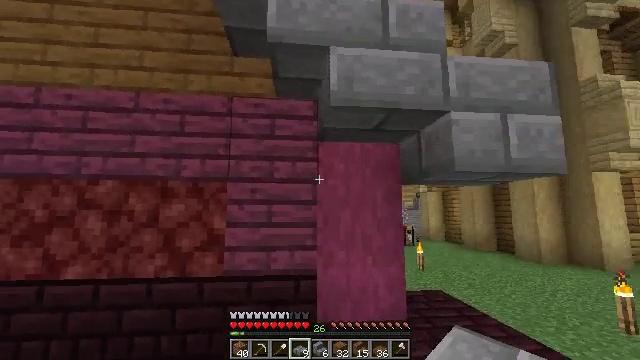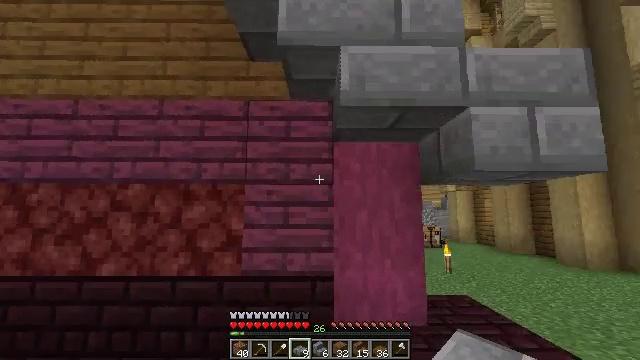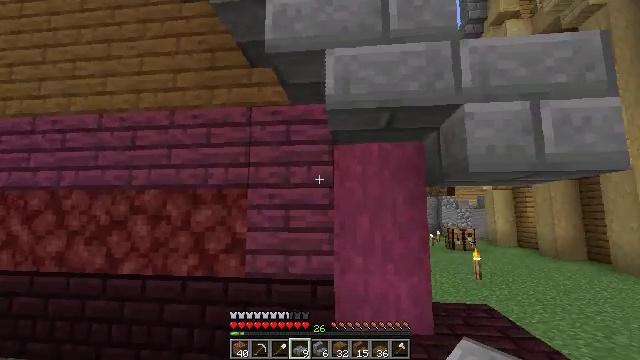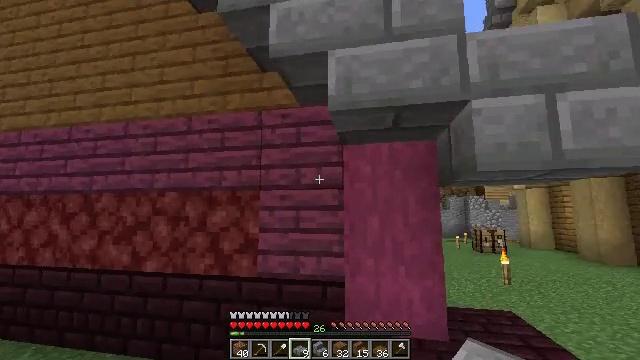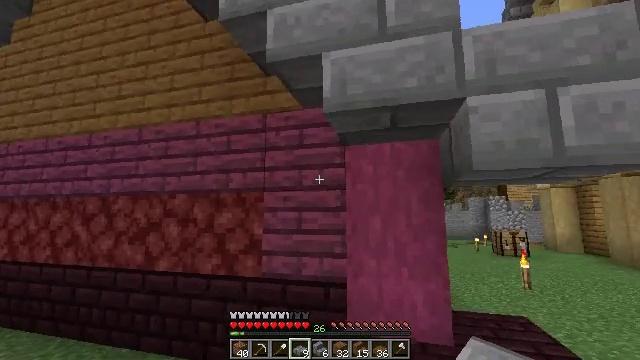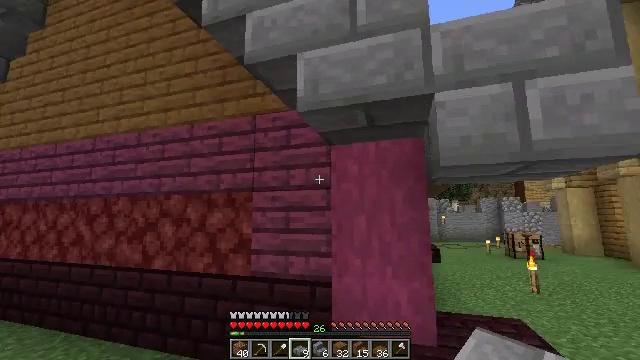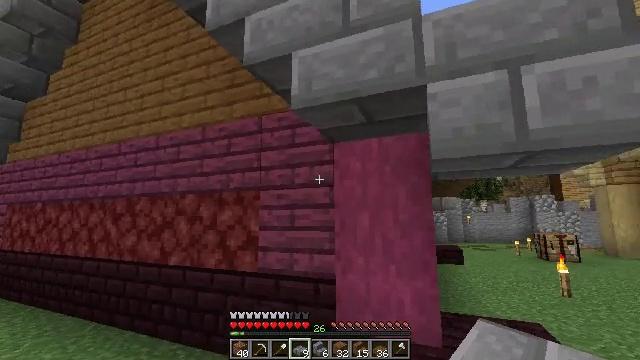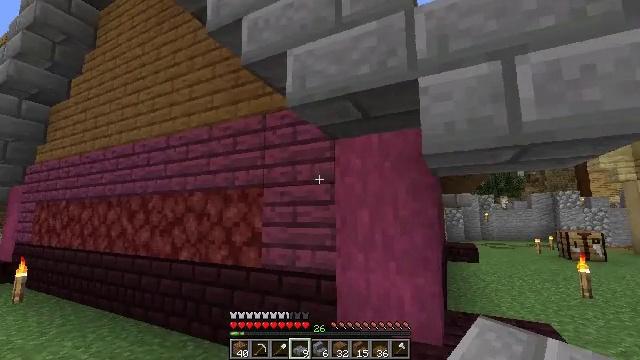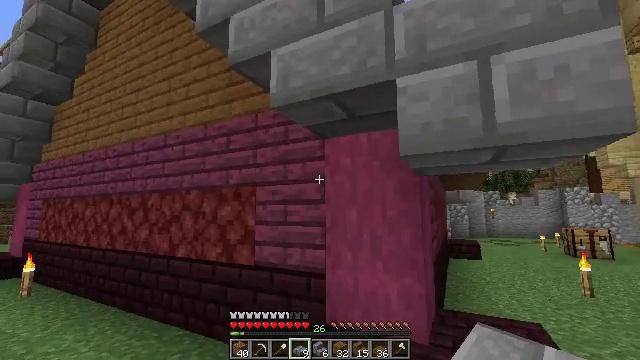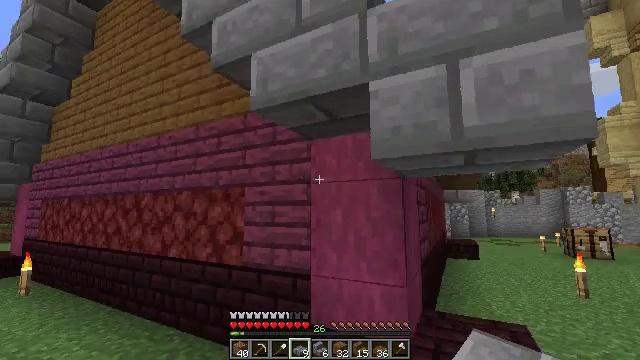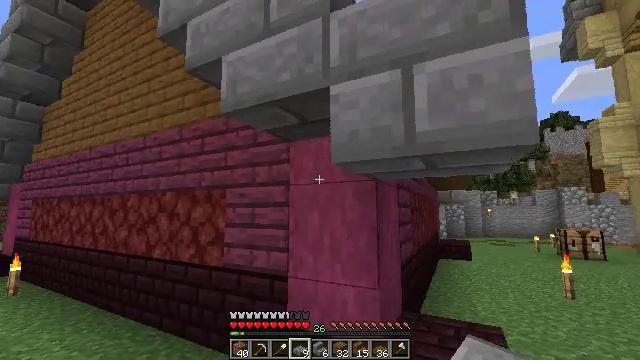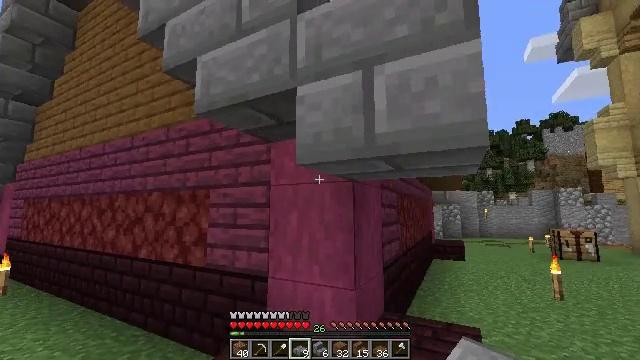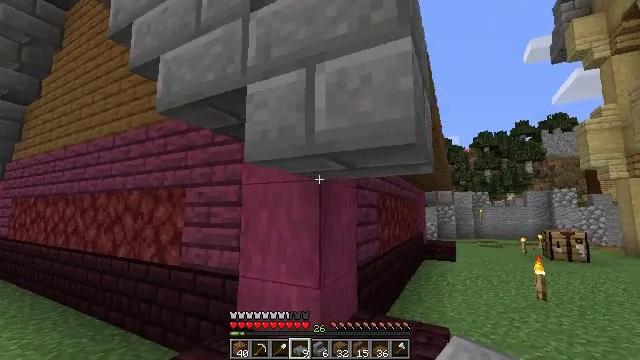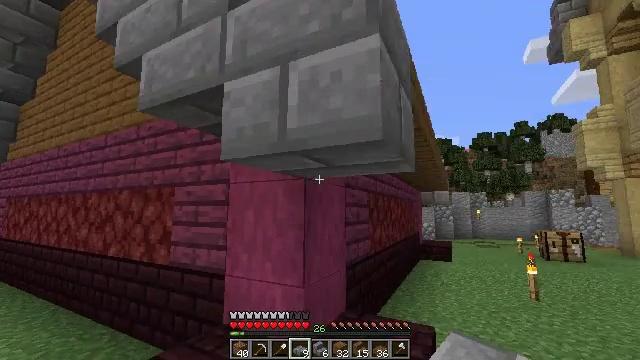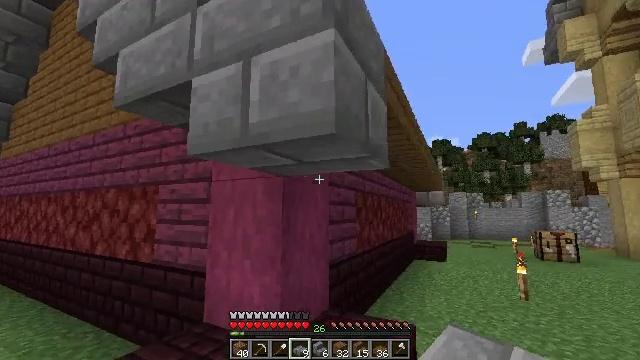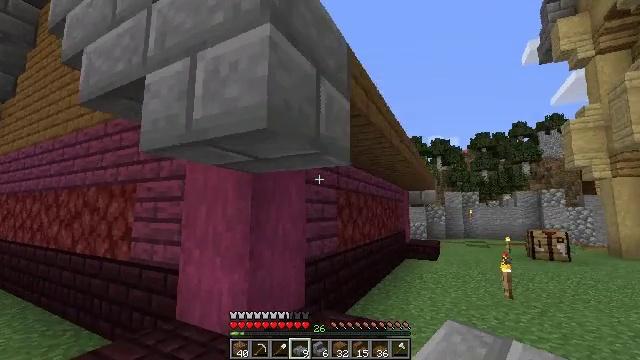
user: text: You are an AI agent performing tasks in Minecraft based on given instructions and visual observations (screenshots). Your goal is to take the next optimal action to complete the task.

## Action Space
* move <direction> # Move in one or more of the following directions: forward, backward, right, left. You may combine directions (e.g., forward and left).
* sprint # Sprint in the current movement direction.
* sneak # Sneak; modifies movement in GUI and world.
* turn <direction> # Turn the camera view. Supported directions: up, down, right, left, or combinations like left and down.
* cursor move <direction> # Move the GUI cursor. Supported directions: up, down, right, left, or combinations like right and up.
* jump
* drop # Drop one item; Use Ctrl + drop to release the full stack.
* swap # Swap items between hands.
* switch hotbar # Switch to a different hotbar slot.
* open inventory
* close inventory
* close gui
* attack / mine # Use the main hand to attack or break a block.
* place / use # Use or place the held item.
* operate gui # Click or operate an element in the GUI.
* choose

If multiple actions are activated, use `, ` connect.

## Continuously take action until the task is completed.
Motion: motion action
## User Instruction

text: Gather crimson planks for building.
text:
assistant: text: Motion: move right, turn left
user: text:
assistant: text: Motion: move right, turn left
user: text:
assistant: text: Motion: move right, turn left
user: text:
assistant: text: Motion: move right, turn left
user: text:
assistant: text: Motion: move right, turn left
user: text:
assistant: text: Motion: move right, turn left
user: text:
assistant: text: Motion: move right, turn left
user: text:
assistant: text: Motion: move right, turn left
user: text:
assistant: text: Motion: move right
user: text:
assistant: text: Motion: move right
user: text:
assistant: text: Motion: move right
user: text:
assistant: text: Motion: move right
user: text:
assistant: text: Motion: move right
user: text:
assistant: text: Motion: move right
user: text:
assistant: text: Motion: move right
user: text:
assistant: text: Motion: move right
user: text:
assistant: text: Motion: move forward and move right, turn right
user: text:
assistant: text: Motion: move forward and move right, turn right and down
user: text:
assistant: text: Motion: move forward, turn down
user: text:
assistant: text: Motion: move forward, turn right
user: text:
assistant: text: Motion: move forward
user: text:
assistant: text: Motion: move forward
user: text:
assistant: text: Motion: move forward
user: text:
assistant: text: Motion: move forward
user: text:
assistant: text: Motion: move forward
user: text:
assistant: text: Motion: move forward and move right, turn right
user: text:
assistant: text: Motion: move forward and move right, turn up
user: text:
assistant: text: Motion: move forward and move right, turn left
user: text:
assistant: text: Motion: move forward and move right
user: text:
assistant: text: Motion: move forward and move right, turn up